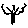
Label: tree